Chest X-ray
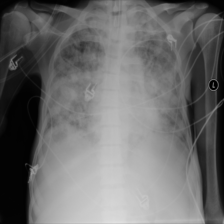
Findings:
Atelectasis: negative
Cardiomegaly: negative
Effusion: negative
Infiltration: negative
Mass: negative
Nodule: negative
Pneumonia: negative
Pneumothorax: negative
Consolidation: negative
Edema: negative
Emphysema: negative
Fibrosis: negative
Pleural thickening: negative
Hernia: negative